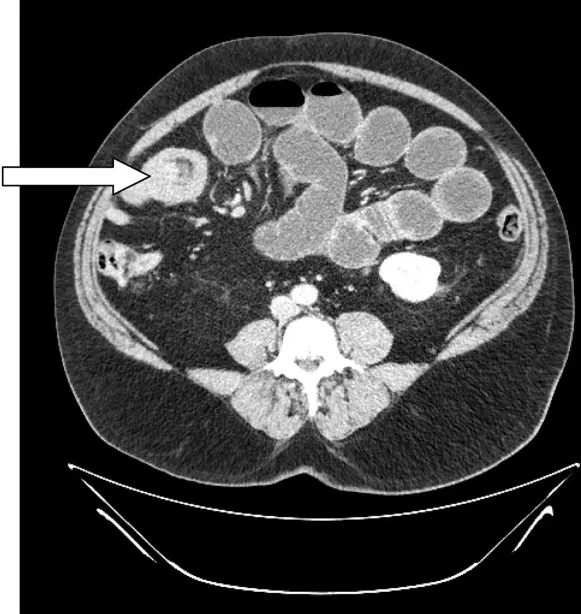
Axial computed tomography of the abdomen with contrast showing small bowel intussusception with 'target' lesion (arrow).
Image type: radiology (ct)